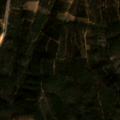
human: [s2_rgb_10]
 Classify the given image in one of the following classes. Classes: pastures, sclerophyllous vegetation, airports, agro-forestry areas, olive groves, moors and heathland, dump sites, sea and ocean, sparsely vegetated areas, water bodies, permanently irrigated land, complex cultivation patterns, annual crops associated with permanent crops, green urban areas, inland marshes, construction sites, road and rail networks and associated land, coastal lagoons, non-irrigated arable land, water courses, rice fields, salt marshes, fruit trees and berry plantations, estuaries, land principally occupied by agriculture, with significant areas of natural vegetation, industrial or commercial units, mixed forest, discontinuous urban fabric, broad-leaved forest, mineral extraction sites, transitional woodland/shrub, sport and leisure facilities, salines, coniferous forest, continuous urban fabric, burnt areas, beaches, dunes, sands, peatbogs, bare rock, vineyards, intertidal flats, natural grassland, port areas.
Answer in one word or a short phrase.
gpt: transitional woodland/shrub